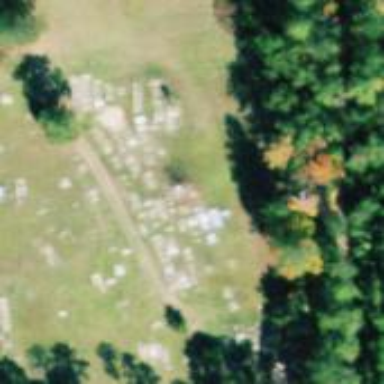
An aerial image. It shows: Cemetery.